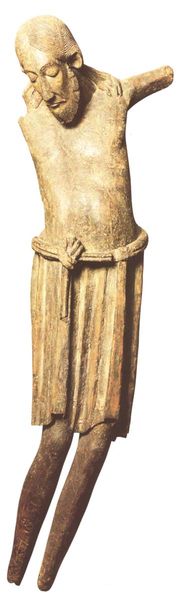
Titel: Kruzifixus aus Sankt Georg in Köln
Institution: Köln, Schnütgen-Museum
Schlagwörter: kopf, körper, lendenschurz, mann, holz, mund, nase, gürtel, bart, arm, augen, knoten, tod, figur, gewand, haare, gotik, skulptur, statue, beine, gesenkt, kreuz, torso, schnitzerei, korpus, christus, jesus, kreuzigung, mittelalter, müde, romanik, kruzifix, sünde, jesu, stumpf, sakral, christentum, lenden, geschnitzt, köln, gekreuzigter, armstumpf, beschädigt, verstümmelt, inri, armlos, kilt, kraftlos, fusslos, st. gereon, ohne füße, fehlende glieder, ohne arm